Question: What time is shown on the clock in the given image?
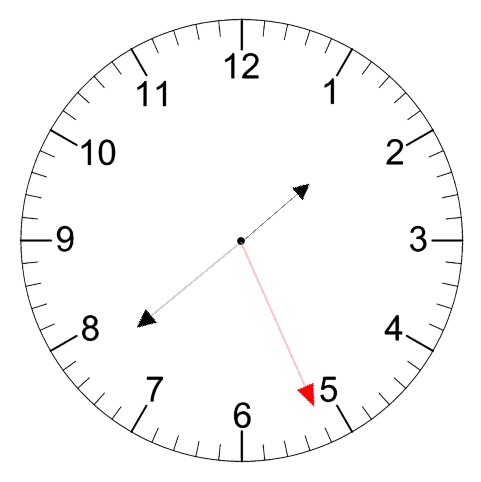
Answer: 01:38:26